Question: I use SQL Server 2012 and I have a large table and I divided my table in some tables like below :
'''
Create Table A2013
(
Id int identity(1,1),
CountA int ,
Name varchar(50),
ADate DATETIME NULL
CHECK (DATEPART(yy, ADate) = 2013)
)
Create Table A2014
(
Id int identity(1,1),
CountA int ,
Name varchar(50),
ADate DATETIME NULL
CHECK (DATEPART(yy, ADate) = 2014)
)
Insert Into A2013 Values ( 102 , 'A','20131011' )
Insert Into A2013 Values (15 , 'B' ,'20130211' )
Insert Into A2013 Values ( 54, 'C' ,'20131211' )
Insert Into A2013 Values ( 54, 'D' ,'20130611' )
Insert Into A2013 Values ( 95, 'E' ,'20130711' )
Insert Into A2013 Values (8754 , 'F' ,'20130310' )
Insert Into A2014 Values ( 102 , 'A','20141011' )
Insert Into A2014 Values (15 , 'B' ,'20140911' )
Insert Into A2014 Values ( 54, 'C' ,'20140711' )
Insert Into A2014 Values ( 54, 'D' ,'20141007' )
Insert Into A2014 Values ( 95, 'E' ,'20140411' )
Insert Into A2014 Values (8754 , 'F' ,'20140611' )
'''
I created a 'partition view' like below:
'''
Create View A
As
Select * From A2013
Union
Select * From A2014
'''
I hope 'SQL Optimizer' use a good plan and use my CHECK constraint definitions to determine which member table contains the rows but it scan two table when run this query :
'''
Select * From A Where A.ADate = '20140611'
'''

I expected that SQL Optimiser do not use table 'A2013'?!?
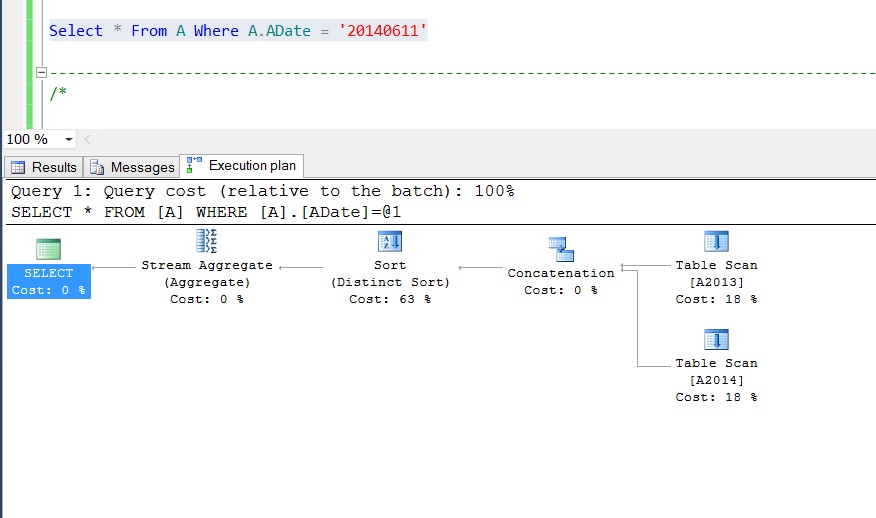
Answer: The CHECK CONSTRAINT expression must be <URL> in order for the optimizer to eliminate the unneeded tables in the execution plan. The constraints below avoid applying a function to the column and are sargable:
'''
CREATE TABLE dbo.A2013
(
Id int IDENTITY(1, 1)
, CountA int
, Name varchar(50)
, ADate datetime NULL
CONSTRAINT CK_A2013_ADate
CHECK ( ADate >= '20130101'
AND ADate < '20140101' )
);
CREATE TABLE dbo.A2014
(
Id int IDENTITY(1, 1)
, CountA int
, Name varchar(50)
, ADate datetime NULL
CONSTRAINT CK_A2014_ADate
CHECK ( ADate >= '20140101'
AND ADate < '20150101' )
);
'''